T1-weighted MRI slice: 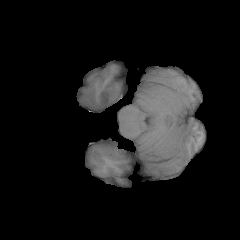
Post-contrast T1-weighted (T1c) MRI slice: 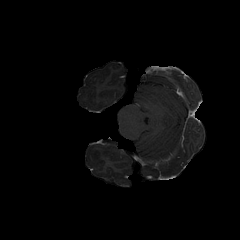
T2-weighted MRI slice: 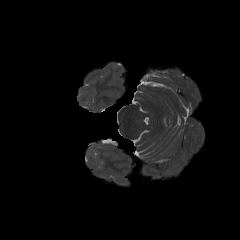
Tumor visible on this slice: no